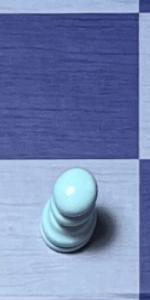
Label: Pawn_White